高一 · 立体几何学
如图, 在正方体 $A B C D-A_{1} B_{1} C_{1} D_{1}$ 中, $\boldsymbol{P}$ 为 $B D_{1}$ 的中点, 则 $\triangle P A C$ 在该正方体各个面上的正投影（实线部分）可能是

(2)

(3)

(4)
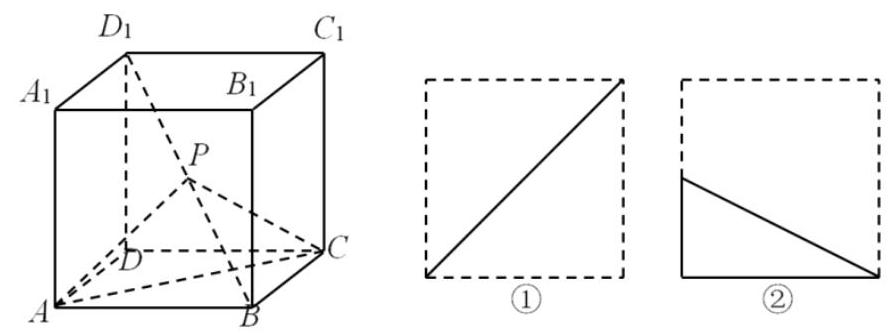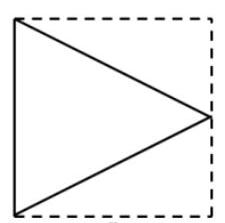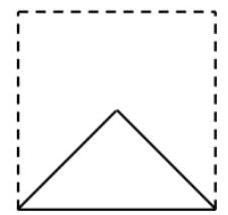
A. (1)(4)
B. (1)(2)
C. (2)(3)
D. (2)(4)
答案: A
解析: 【分析】

由题意需要从三个角度对正方体进行平行投影, 首先确定关键点 $P 、 A$ 在各个面上的投影, 再把它们连接起来，即 $\triangle P A C$ 在该正方体各个面上的射影

【详解】

从上下方向上看, $\triangle P A C$ 的投影为(1)图所示的情况.

从左右方向上看, $\triangle P A C$ 的投影为(4)图所示的情况.

从前后方向上看, $\triangle P A C$ 的投影为(4)图所示的情况.

故选: A.

【点睛】

本题主要考查了平行投影和空间想象能力, 关键是确定投影图得关键点, 如顶点等, 再连接即可得在平面上的投影图, 主要依据平行投影的含义和空间想象来完成. 属于基础题